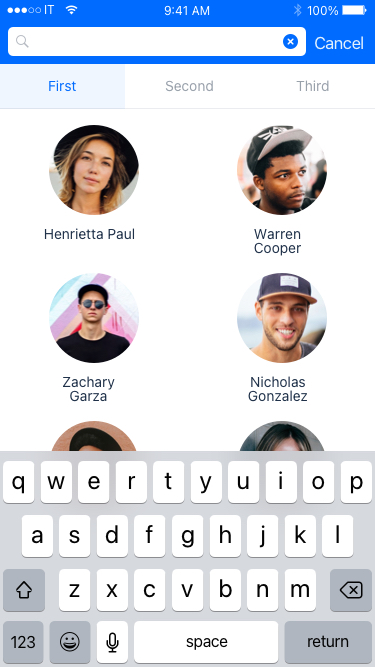
Text in this UI design:
Warren Cooper
Nicholas Gonzalez
Zachary Garza
Henrietta Paul
Third
Second
First
Cancel
100%
9:41 AM
IT